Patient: sex F, age 63
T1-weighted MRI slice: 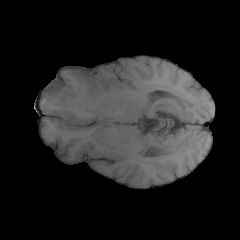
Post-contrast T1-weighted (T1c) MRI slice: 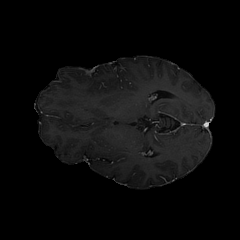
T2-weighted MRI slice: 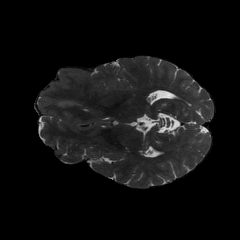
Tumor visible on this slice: yes
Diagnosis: Glioblastoma, IDH-wildtype
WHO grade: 4